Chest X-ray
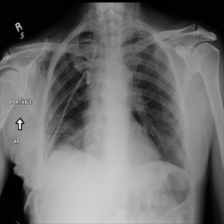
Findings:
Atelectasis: negative
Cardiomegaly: negative
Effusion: negative
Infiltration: negative
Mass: negative
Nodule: negative
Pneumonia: negative
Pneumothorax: positive
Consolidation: negative
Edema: negative
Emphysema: negative
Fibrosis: negative
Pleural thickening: negative
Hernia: negative